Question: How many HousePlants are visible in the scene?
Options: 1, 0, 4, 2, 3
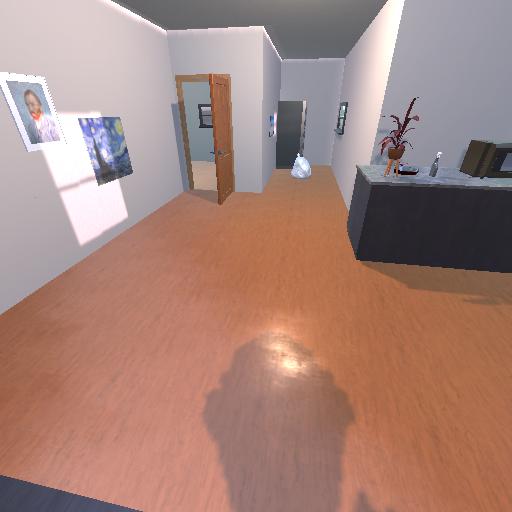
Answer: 1